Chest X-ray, AP view. Patient: 46 years old, sex F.
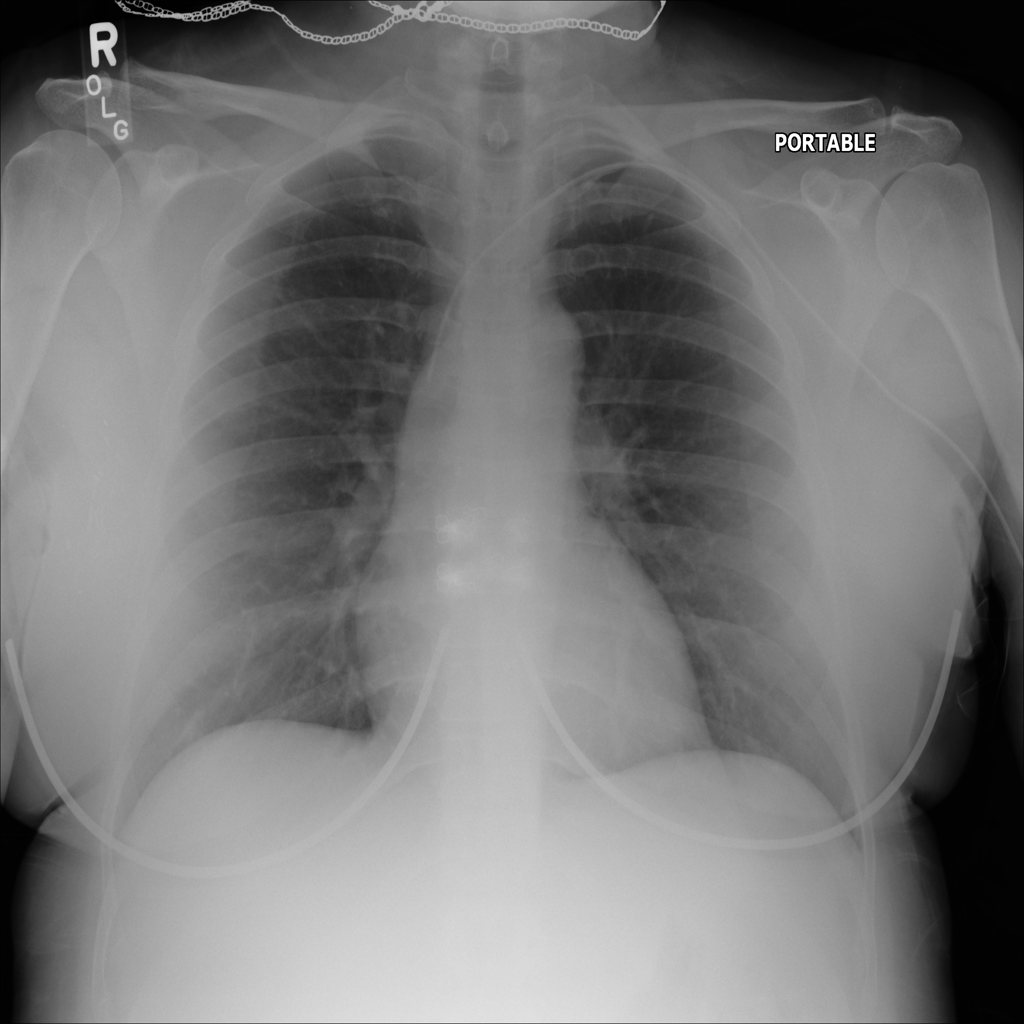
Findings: No Finding